Question: I'm making a responsive menu following this guide <URL> is showing but not opening.
What am I doing wrong? Can anyone tell me?
It's not working on my website:

Here's my HTML Code
'''
jQuery(document).ready(function() {
jQuery('.toggle-nav').click(function(e) {
jQuery(this).toggleClass('active');
jQuery('.menu ul').toggleClass('active');
e.preventDefault();
});
});
'''
'''
body {
margin: 0;
padding: 0;
background-image: url("img-bg-mobile.jpg");
background-repeat: no-repeat;
font-family: open sans;
}
.toggle-nav {
display: none;
}
@media screen and (min-width: 1000px) {
nav {
height: auto;
width:auto;
margin-left:17%;
}
nav ul{
list-style: none;
margin:0px;
padding:0px;
}
nav ul li {
float: left;
margin: 2%;
}
nav ul li a{
transition:all linear 0.15s;
text-decoration: none;
font-family: open sans;
color: white;
font-size: 1.5em;
text-align: center;
}
nav ul li a:hover {
color: black;
}
nav ul li ul {
display: none;
}
nav ul li ul a {
color: #ff3c1f;
}
nav ul li:hover ul
{
display:block;
height:auto;
width: 110px;
position:absolute;
margin:0;
}
}
@media screen and (max-width: 980px) {
.menu {
position:relative;
display:inline-block;
}
.menu ul {
width:100%;
position:absolute;
top:120%;
left:0px;
padding:10px 18px;
box-shadow:0px 1px 1px rgba(0,0,0,0.15);
border-radius:3px;
background:#303030;
}
.menu ul.active {
display:none;
}
.menu ul:after {
width:0px;
height:0px;
position:absolute;
top:0%;
left:22px;
content:'';
transform:translate(0%, -100%);
border-left:7px solid transparent;
border-right:7px solid transparent;
border-bottom:7px solid #303030;
}
.menu li {
margin:5px 0px 5px 0px;
float:none;
display:block;
}
.menu a {
display:block;
}
.toggle-nav {
padding:20px;
float:left;
display:inline-block;
box-shadow:0px 1px 1px rgba(0,0,0,0.15);
border-radius:3px;
background:#303030;
text-shadow:0px 1px 0px rgba(0,0,0,0.5);
color:#777;
font-size:20px;
transition:color linear 0.15s;
}
.toggle-nav:hover, .toggle-nav.active {
text-decoration:none;
color:#66a992;
}
}
article {
clear: both;
font-family: open sans;
font-size: 1em;
}
article p {
color: white;
margin-left: 10%;
margin-right: 10%;
}
footer {
color: white;
margin-left: 10%;
margin-right: 10%;
}
.arrow {
font-size: 11px;
margin-left: 1px;
}
'''
'''
<script src="https://ajax.googleapis.com/ajax/libs/jquery/2.1.1/jquery.min.js"></script>
<!DOCTYPE html>
<html>
<head>
<meta charset="utf-8">
<meta name="description" content="Yoo Free Recharge App That gives talktime for trying out cool appps">
<meta http-equiv="X-UA-Compatible" content="IE=edge">
<meta name="viewport" content="width=device-width, initial-scale=1" maximum-scale=2.0">
<title>Yoo Get Free Recharge</title>
<link href='https://fonts.googleapis.com/css?family=Open+Sans' rel='stylesheet' type='text/css'>
<link href="styles.css" rel="stylesheet" type="text/css">
</head>
<body>
<!-- header start from here-->
<header>
<nav class="menu">
<ul class="active">
<li class=logo>
<a href="http://freers250.com"><img class=yoologo src="yoosmall.png" title="Yoo Get Free Recharge"></a>
</li>
<li class="mainmenu">
<a href="http://getfr.free250rs.com" title="Home">HOME</a>
</li>
<li class="mainmenu">
<a href="http://yoo.com/advertise" title="Advertise">ADVERTISE</a>
</li>
<li id="mainmenu" class="sub-menu">
<a href="http://theyoo.com/whoweare" title="Who we are">WHO WE ARE<span class="arrow">&#9660;</span></a>
<ul>
<li><a href="#">About Us</a></li>
<li><a href="#">Vision</a></li>
<li><a href="#">Team</a></li>
</ul>
</li>
<li class="mainmenu">
<a href="http://theyoo.com/pricing" title="pricing">PRICING</a>
</li>
<li class="mainmenu">
<a href="http://theyoo.com/contact" title="Who we are">CONTACT</a>
</li>
</ul>
<a class="toggle-nav" href="#">&#9776</a>
</nav>
</header>
<article>
<p>Yoo Free Recharge App - Yoo is an app that gives free recharge/talktime for trying out new and cool apps you can also refer your friends and get money for that too you can get upto 125Rs. Per Friend <a href="https://play.google.com/store/apps/details?id=com.freerechargeapp.free250rs.free_recharge_app" title="Yoo Free Recharge App" target="_blank"> Download Now</a></p>
</article>
<footer>
<div style="font-family:'open sans';" > &copy; Yoo Infotech. All right reserved. </div>
</footer>
<script src="//ajax.googleapis.com/ajax/libs/jquery/2.1.4/jquery.min.js"></script>
<script src="script.js"></script>
</body>
</html>
'''
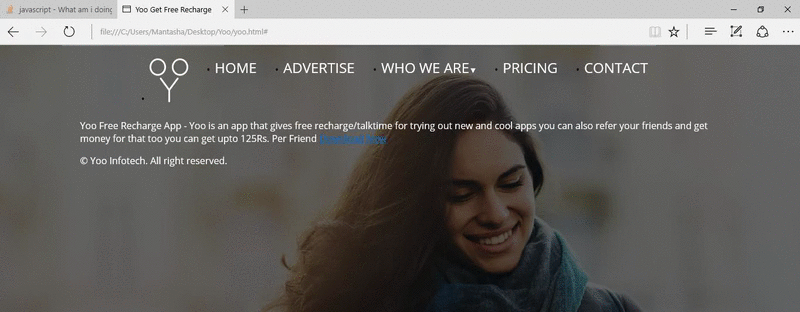
Answer: I followed this <URL> and made my responsive header menu
Here it is <URL>